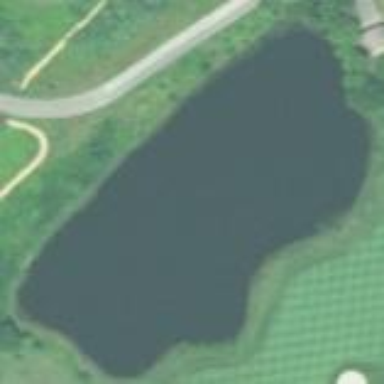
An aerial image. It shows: Water hazard on golf course. The hazard is natural water feature.